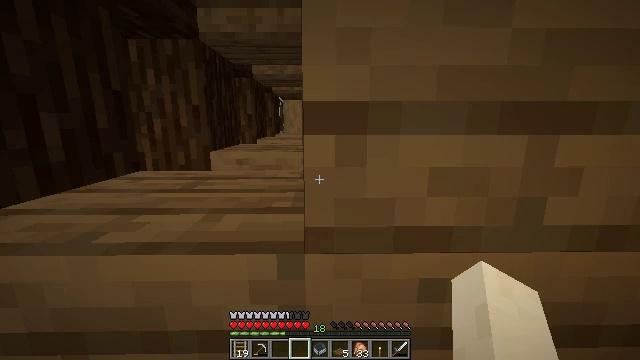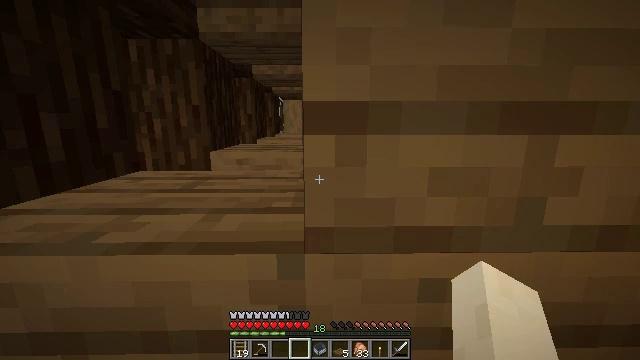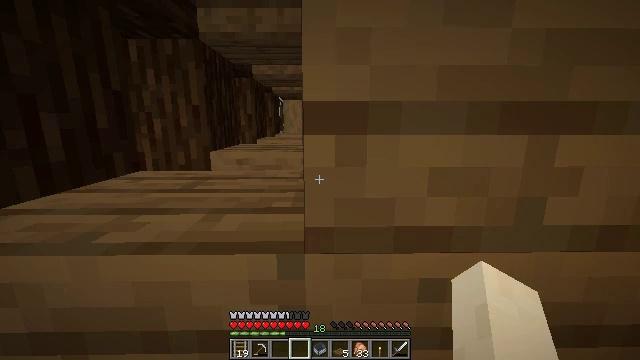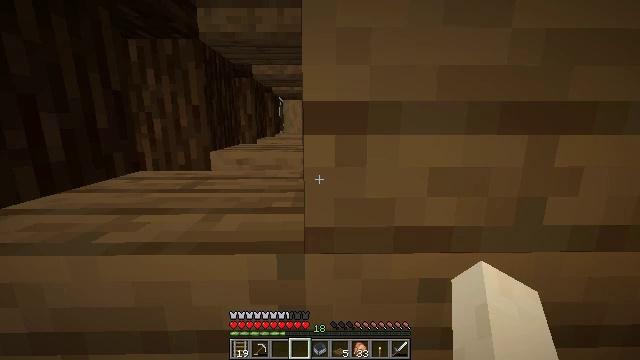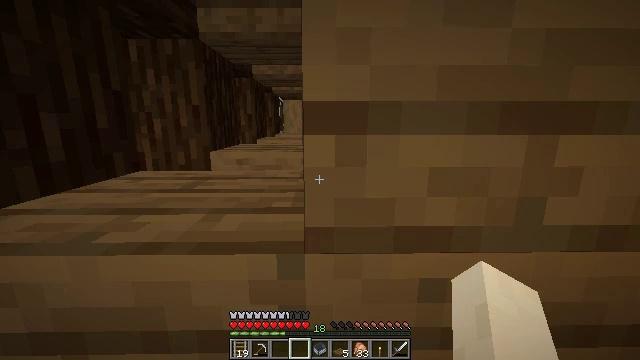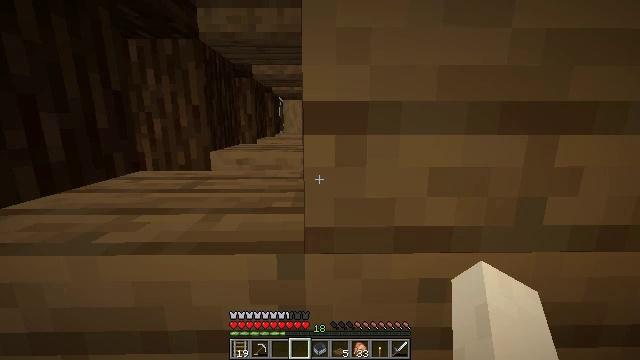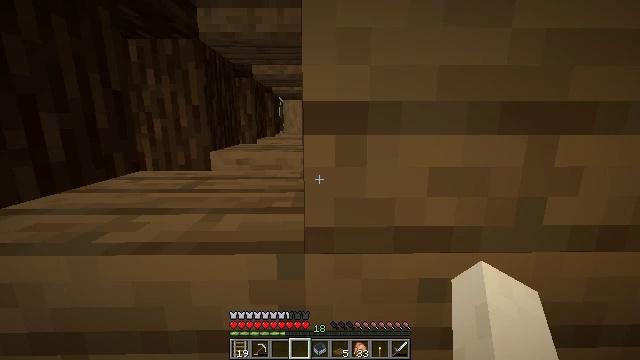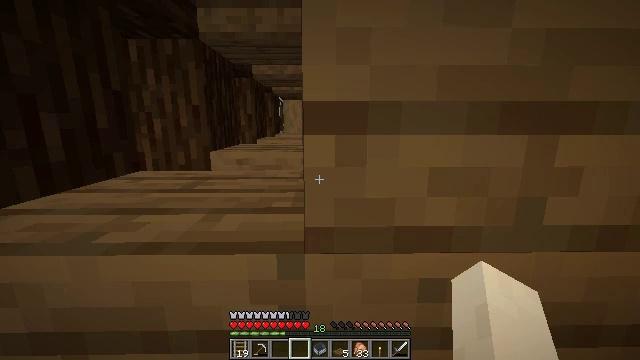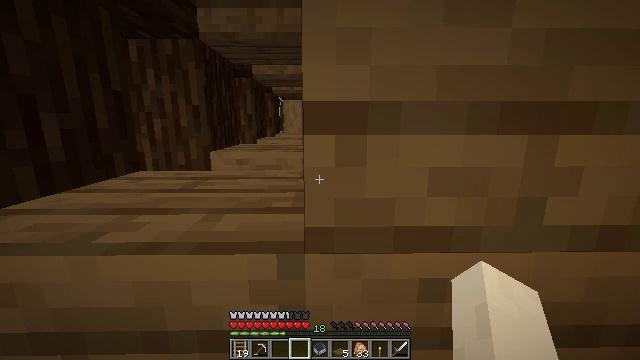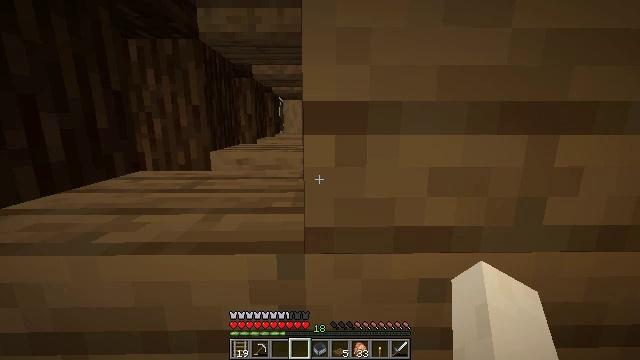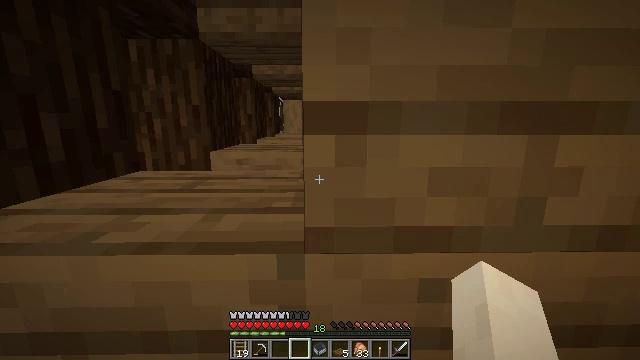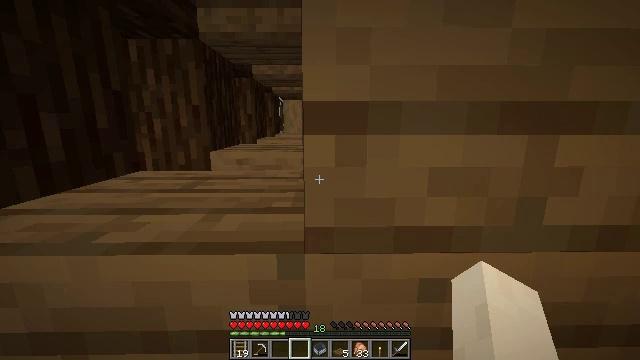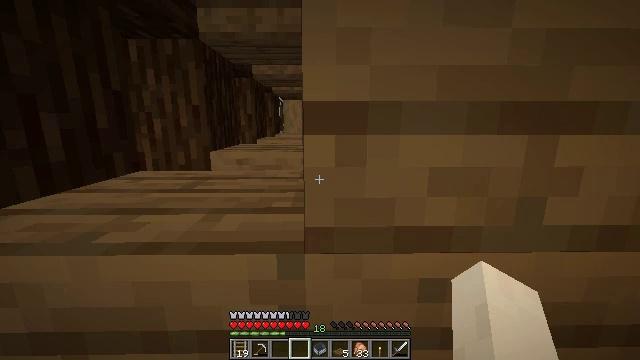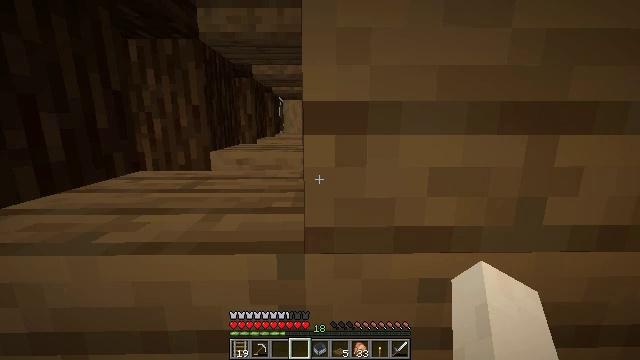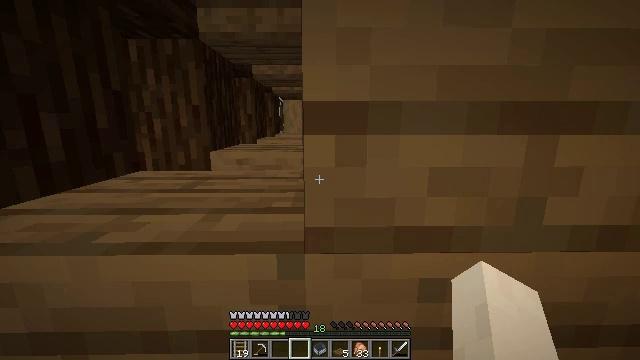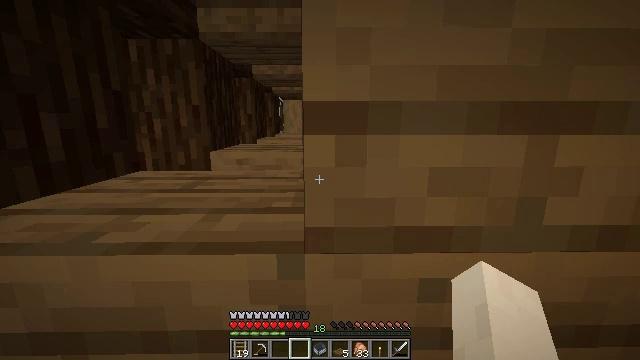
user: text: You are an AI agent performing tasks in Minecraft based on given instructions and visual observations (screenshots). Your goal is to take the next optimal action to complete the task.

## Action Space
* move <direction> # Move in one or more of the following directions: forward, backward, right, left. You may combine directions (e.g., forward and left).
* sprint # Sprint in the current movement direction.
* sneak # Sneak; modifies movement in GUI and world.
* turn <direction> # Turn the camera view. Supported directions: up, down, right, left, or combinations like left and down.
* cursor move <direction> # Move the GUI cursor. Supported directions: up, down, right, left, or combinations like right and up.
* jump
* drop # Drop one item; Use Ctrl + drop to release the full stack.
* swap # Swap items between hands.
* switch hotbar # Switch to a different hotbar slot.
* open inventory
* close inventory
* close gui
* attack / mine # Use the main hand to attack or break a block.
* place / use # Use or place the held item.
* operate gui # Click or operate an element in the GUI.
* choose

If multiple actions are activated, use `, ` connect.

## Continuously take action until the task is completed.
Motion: motion action
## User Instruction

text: Gather stripped spruce log from the tree.
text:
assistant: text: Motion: no_op
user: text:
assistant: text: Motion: no_op
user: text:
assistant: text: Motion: no_op
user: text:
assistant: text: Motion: no_op
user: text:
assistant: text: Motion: no_op
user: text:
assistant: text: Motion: no_op
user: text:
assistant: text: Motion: no_op
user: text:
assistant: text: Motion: no_op
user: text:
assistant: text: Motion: no_op
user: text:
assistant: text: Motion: no_op
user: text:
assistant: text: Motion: no_op
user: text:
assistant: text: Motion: no_op
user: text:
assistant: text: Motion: no_op
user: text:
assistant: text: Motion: no_op
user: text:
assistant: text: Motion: no_op
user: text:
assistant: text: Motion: no_op
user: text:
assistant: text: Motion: no_op
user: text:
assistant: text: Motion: no_op
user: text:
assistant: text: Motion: no_op
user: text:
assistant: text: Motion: no_op
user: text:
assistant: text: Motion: no_op
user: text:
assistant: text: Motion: no_op
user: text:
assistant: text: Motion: no_op
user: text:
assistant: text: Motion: no_op
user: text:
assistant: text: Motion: no_op
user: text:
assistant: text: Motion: no_op
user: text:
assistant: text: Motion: no_op
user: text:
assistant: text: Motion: no_op
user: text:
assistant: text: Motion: no_op
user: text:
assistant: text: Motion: no_op